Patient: sex M, age 60
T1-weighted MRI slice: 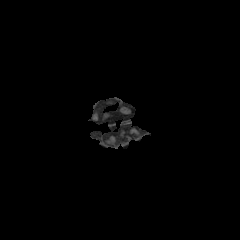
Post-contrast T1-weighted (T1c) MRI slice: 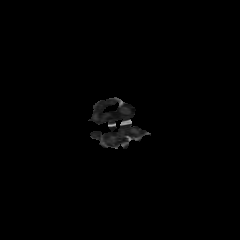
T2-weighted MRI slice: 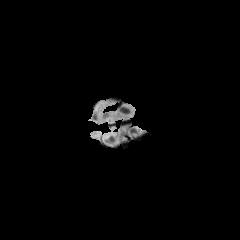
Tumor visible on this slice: no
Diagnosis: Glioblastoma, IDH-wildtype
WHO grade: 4